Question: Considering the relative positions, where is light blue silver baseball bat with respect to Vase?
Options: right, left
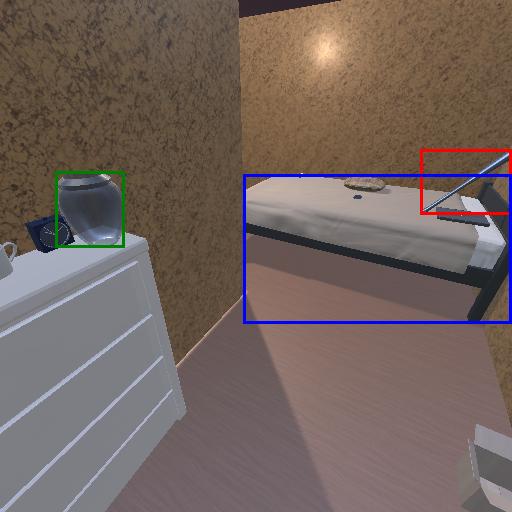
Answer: right